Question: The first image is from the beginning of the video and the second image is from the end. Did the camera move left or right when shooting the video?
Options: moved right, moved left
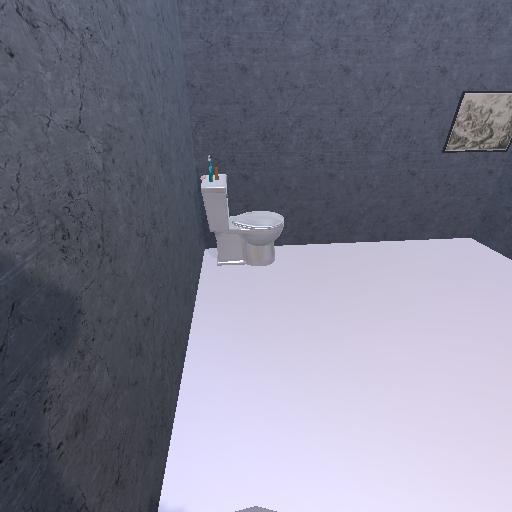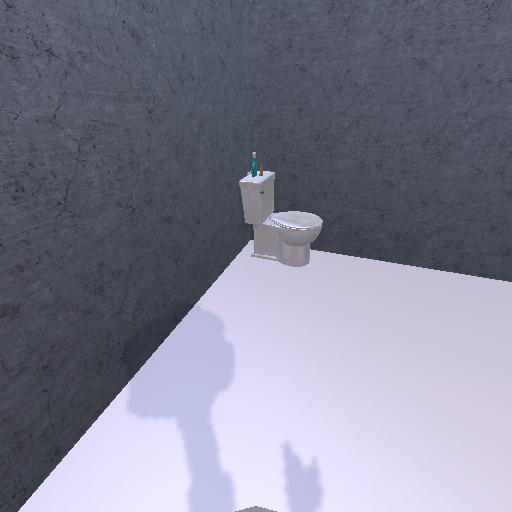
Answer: moved right